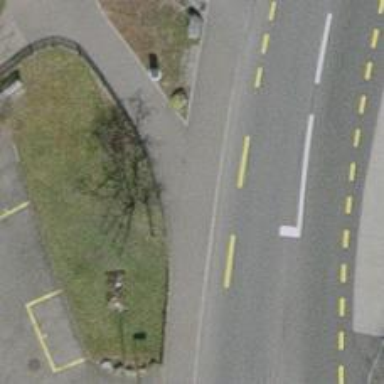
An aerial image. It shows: Sidewalk.